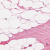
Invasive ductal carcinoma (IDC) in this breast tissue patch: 0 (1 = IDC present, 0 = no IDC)